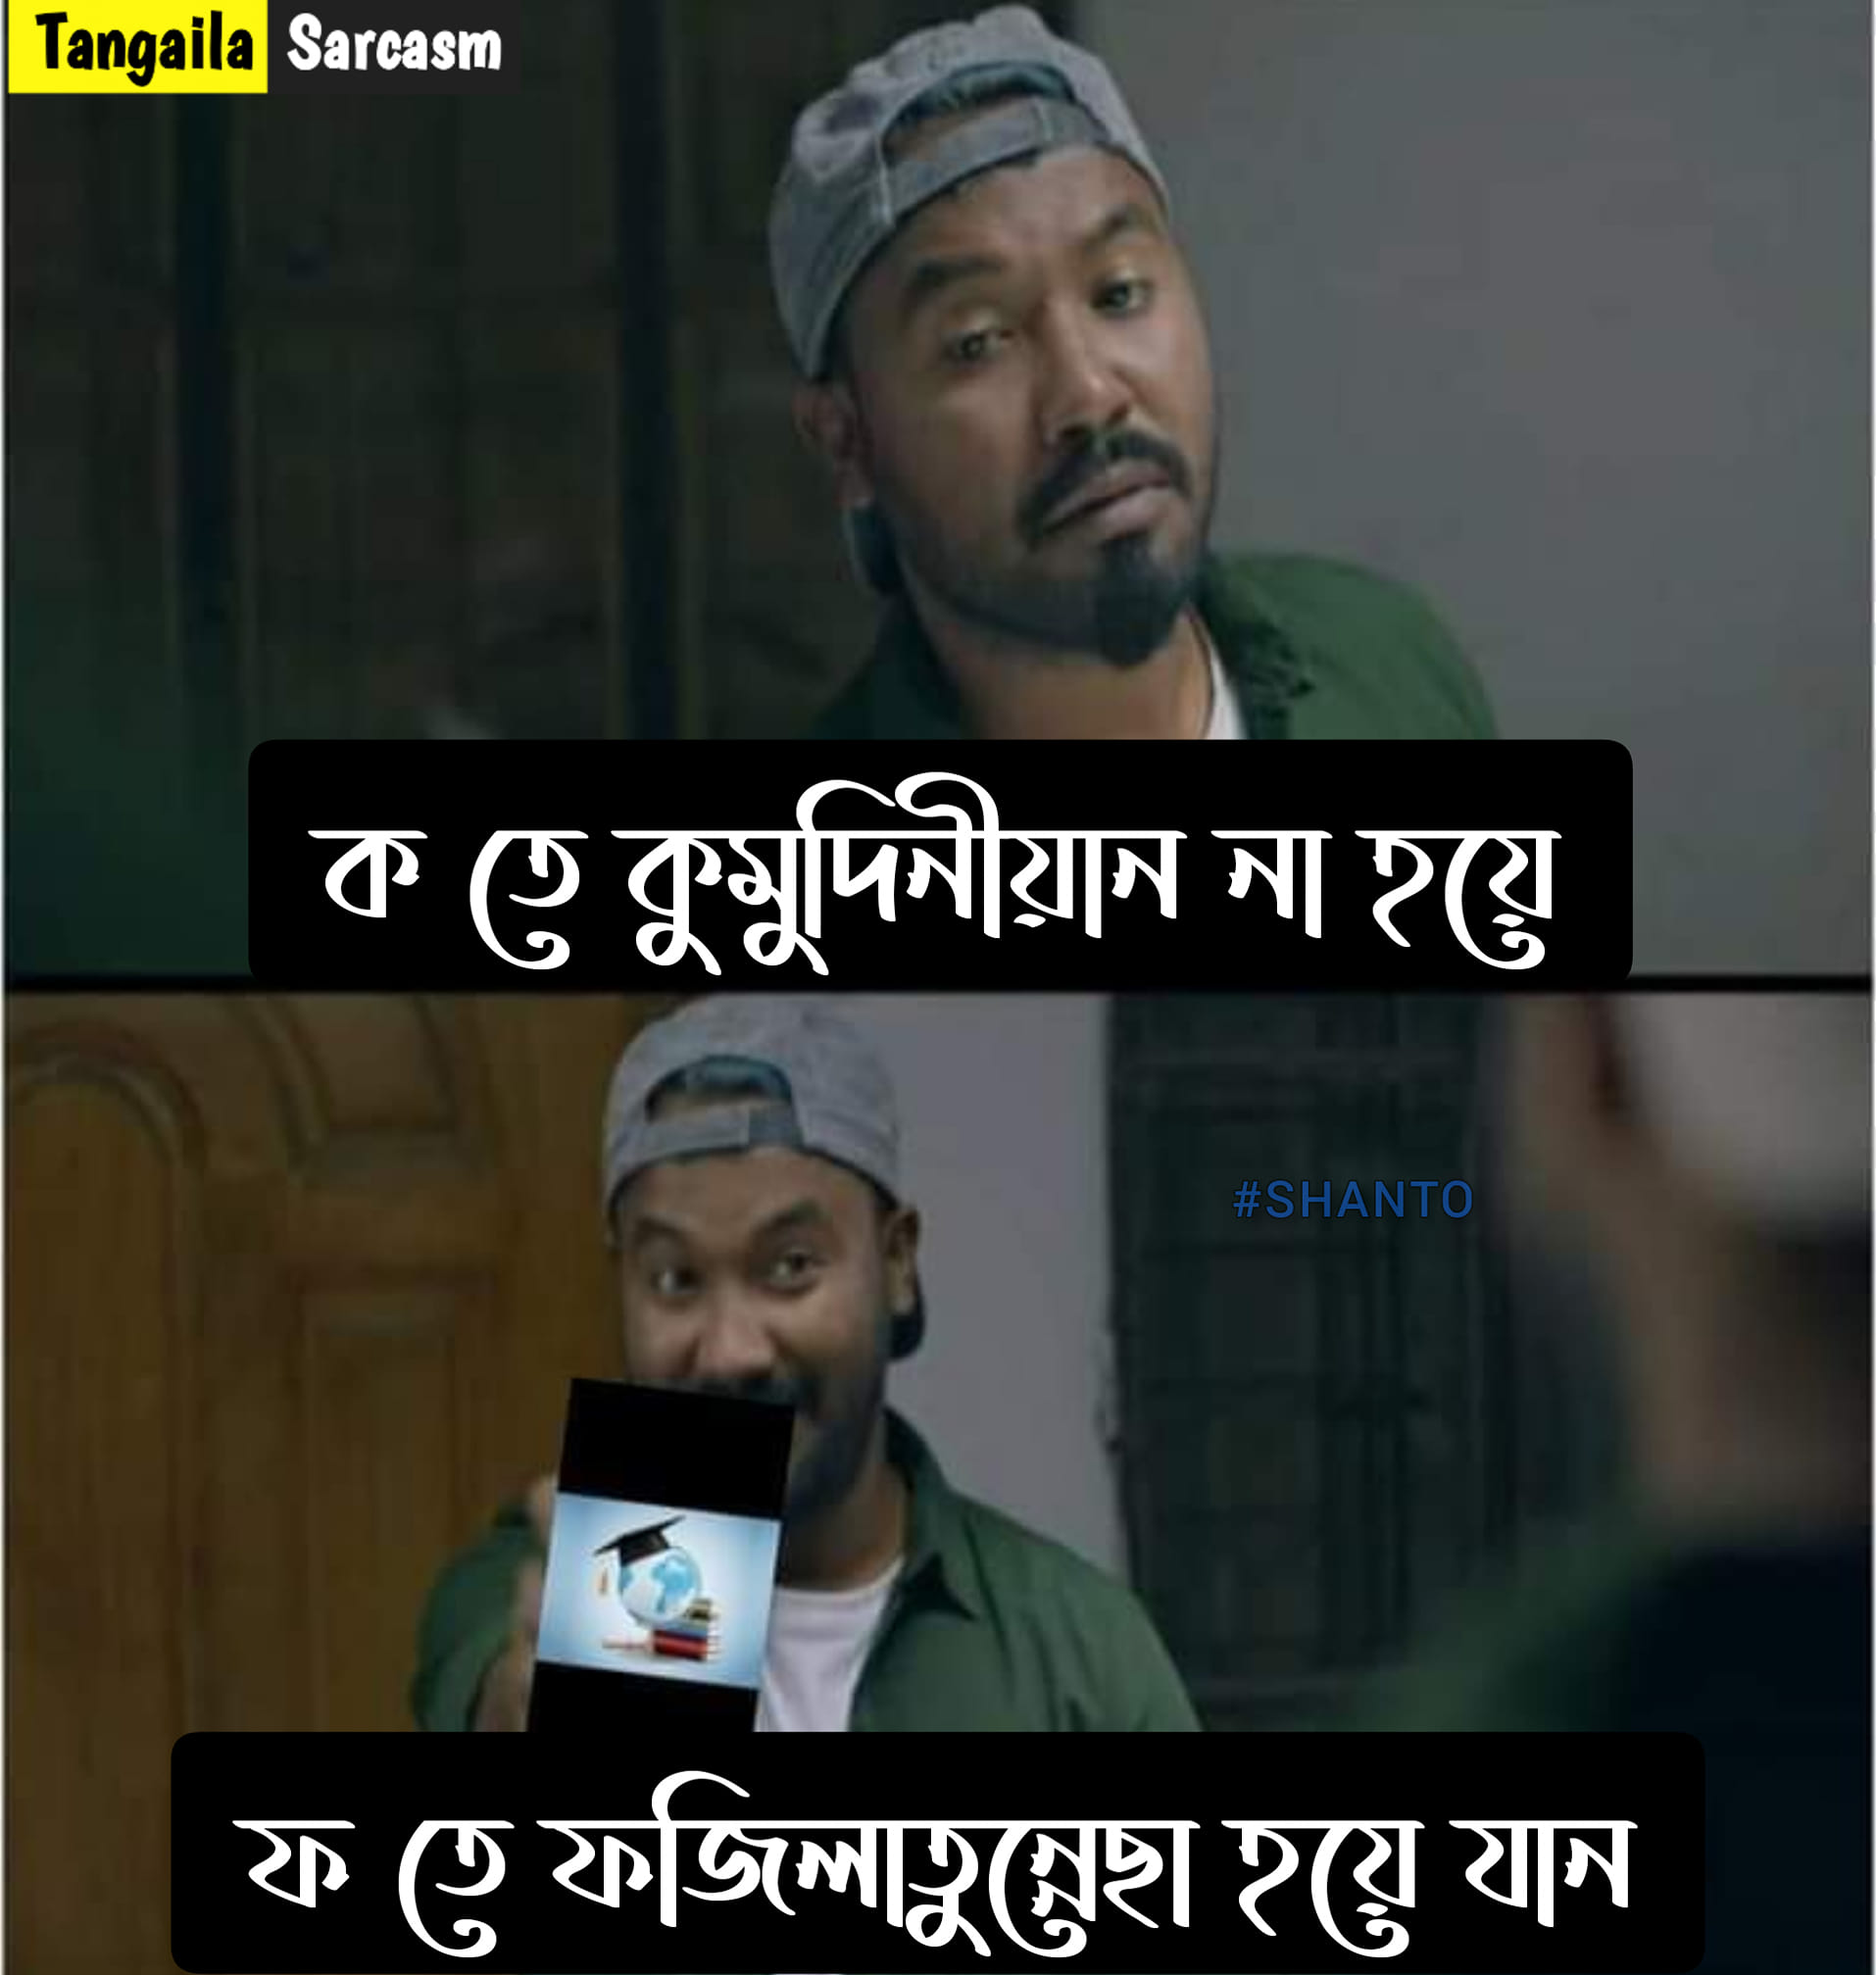
Caption: ক তে কুমুদিনীয়ান না হয়ে    ফ  তে ফজিলাতুন্নেছা হয়ে যান
Label: non-hate